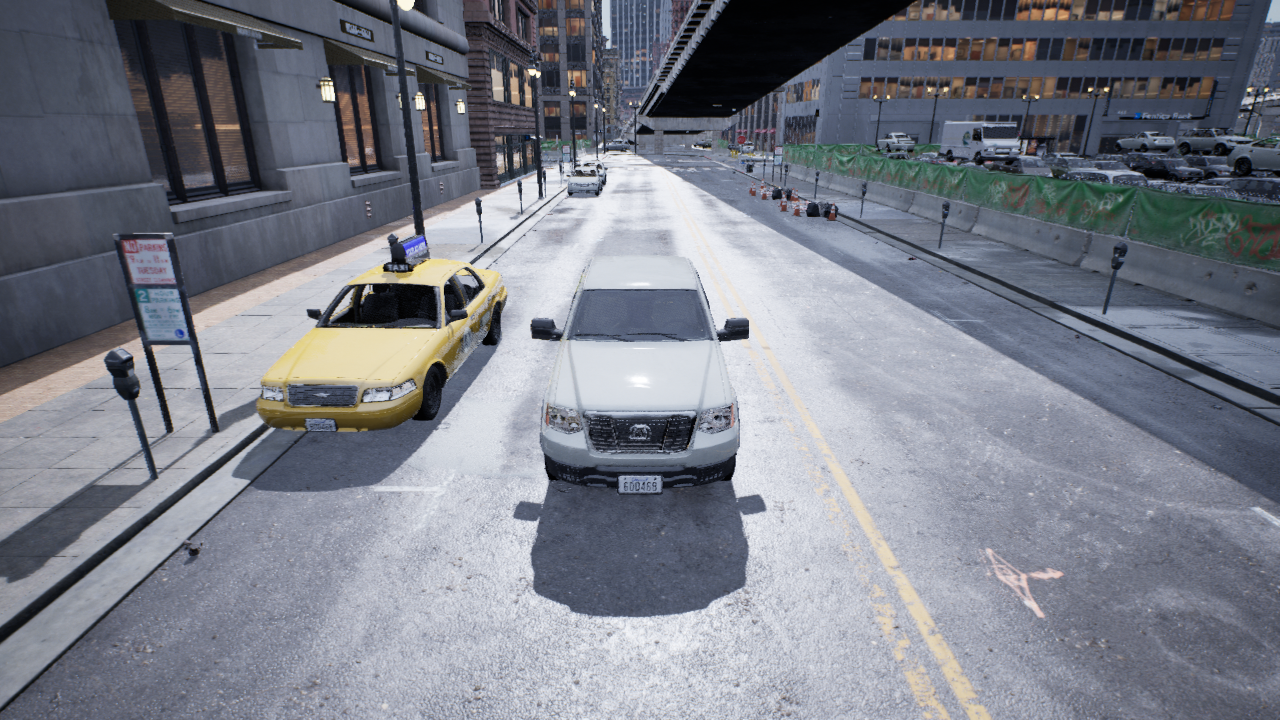
Venue: downtown
Lighting: overcast
Vehicle rig: pickup